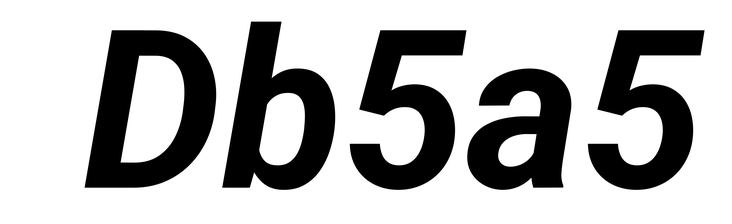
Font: Roboto-Italic_Bold_Italic